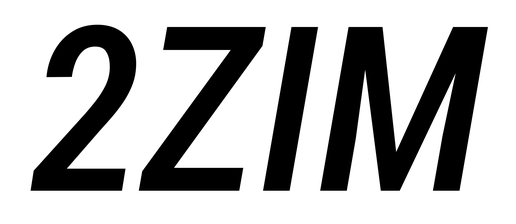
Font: Roboto-Italic_Condensed_Medium_Italic